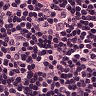
Metastatic tissue present: no